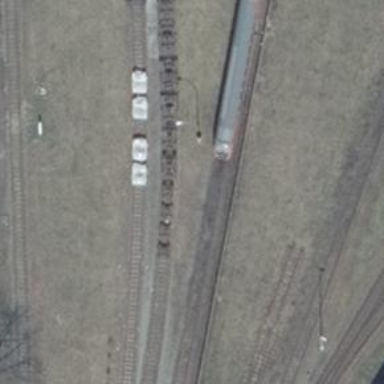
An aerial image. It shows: Railway yard used for servicing trains.